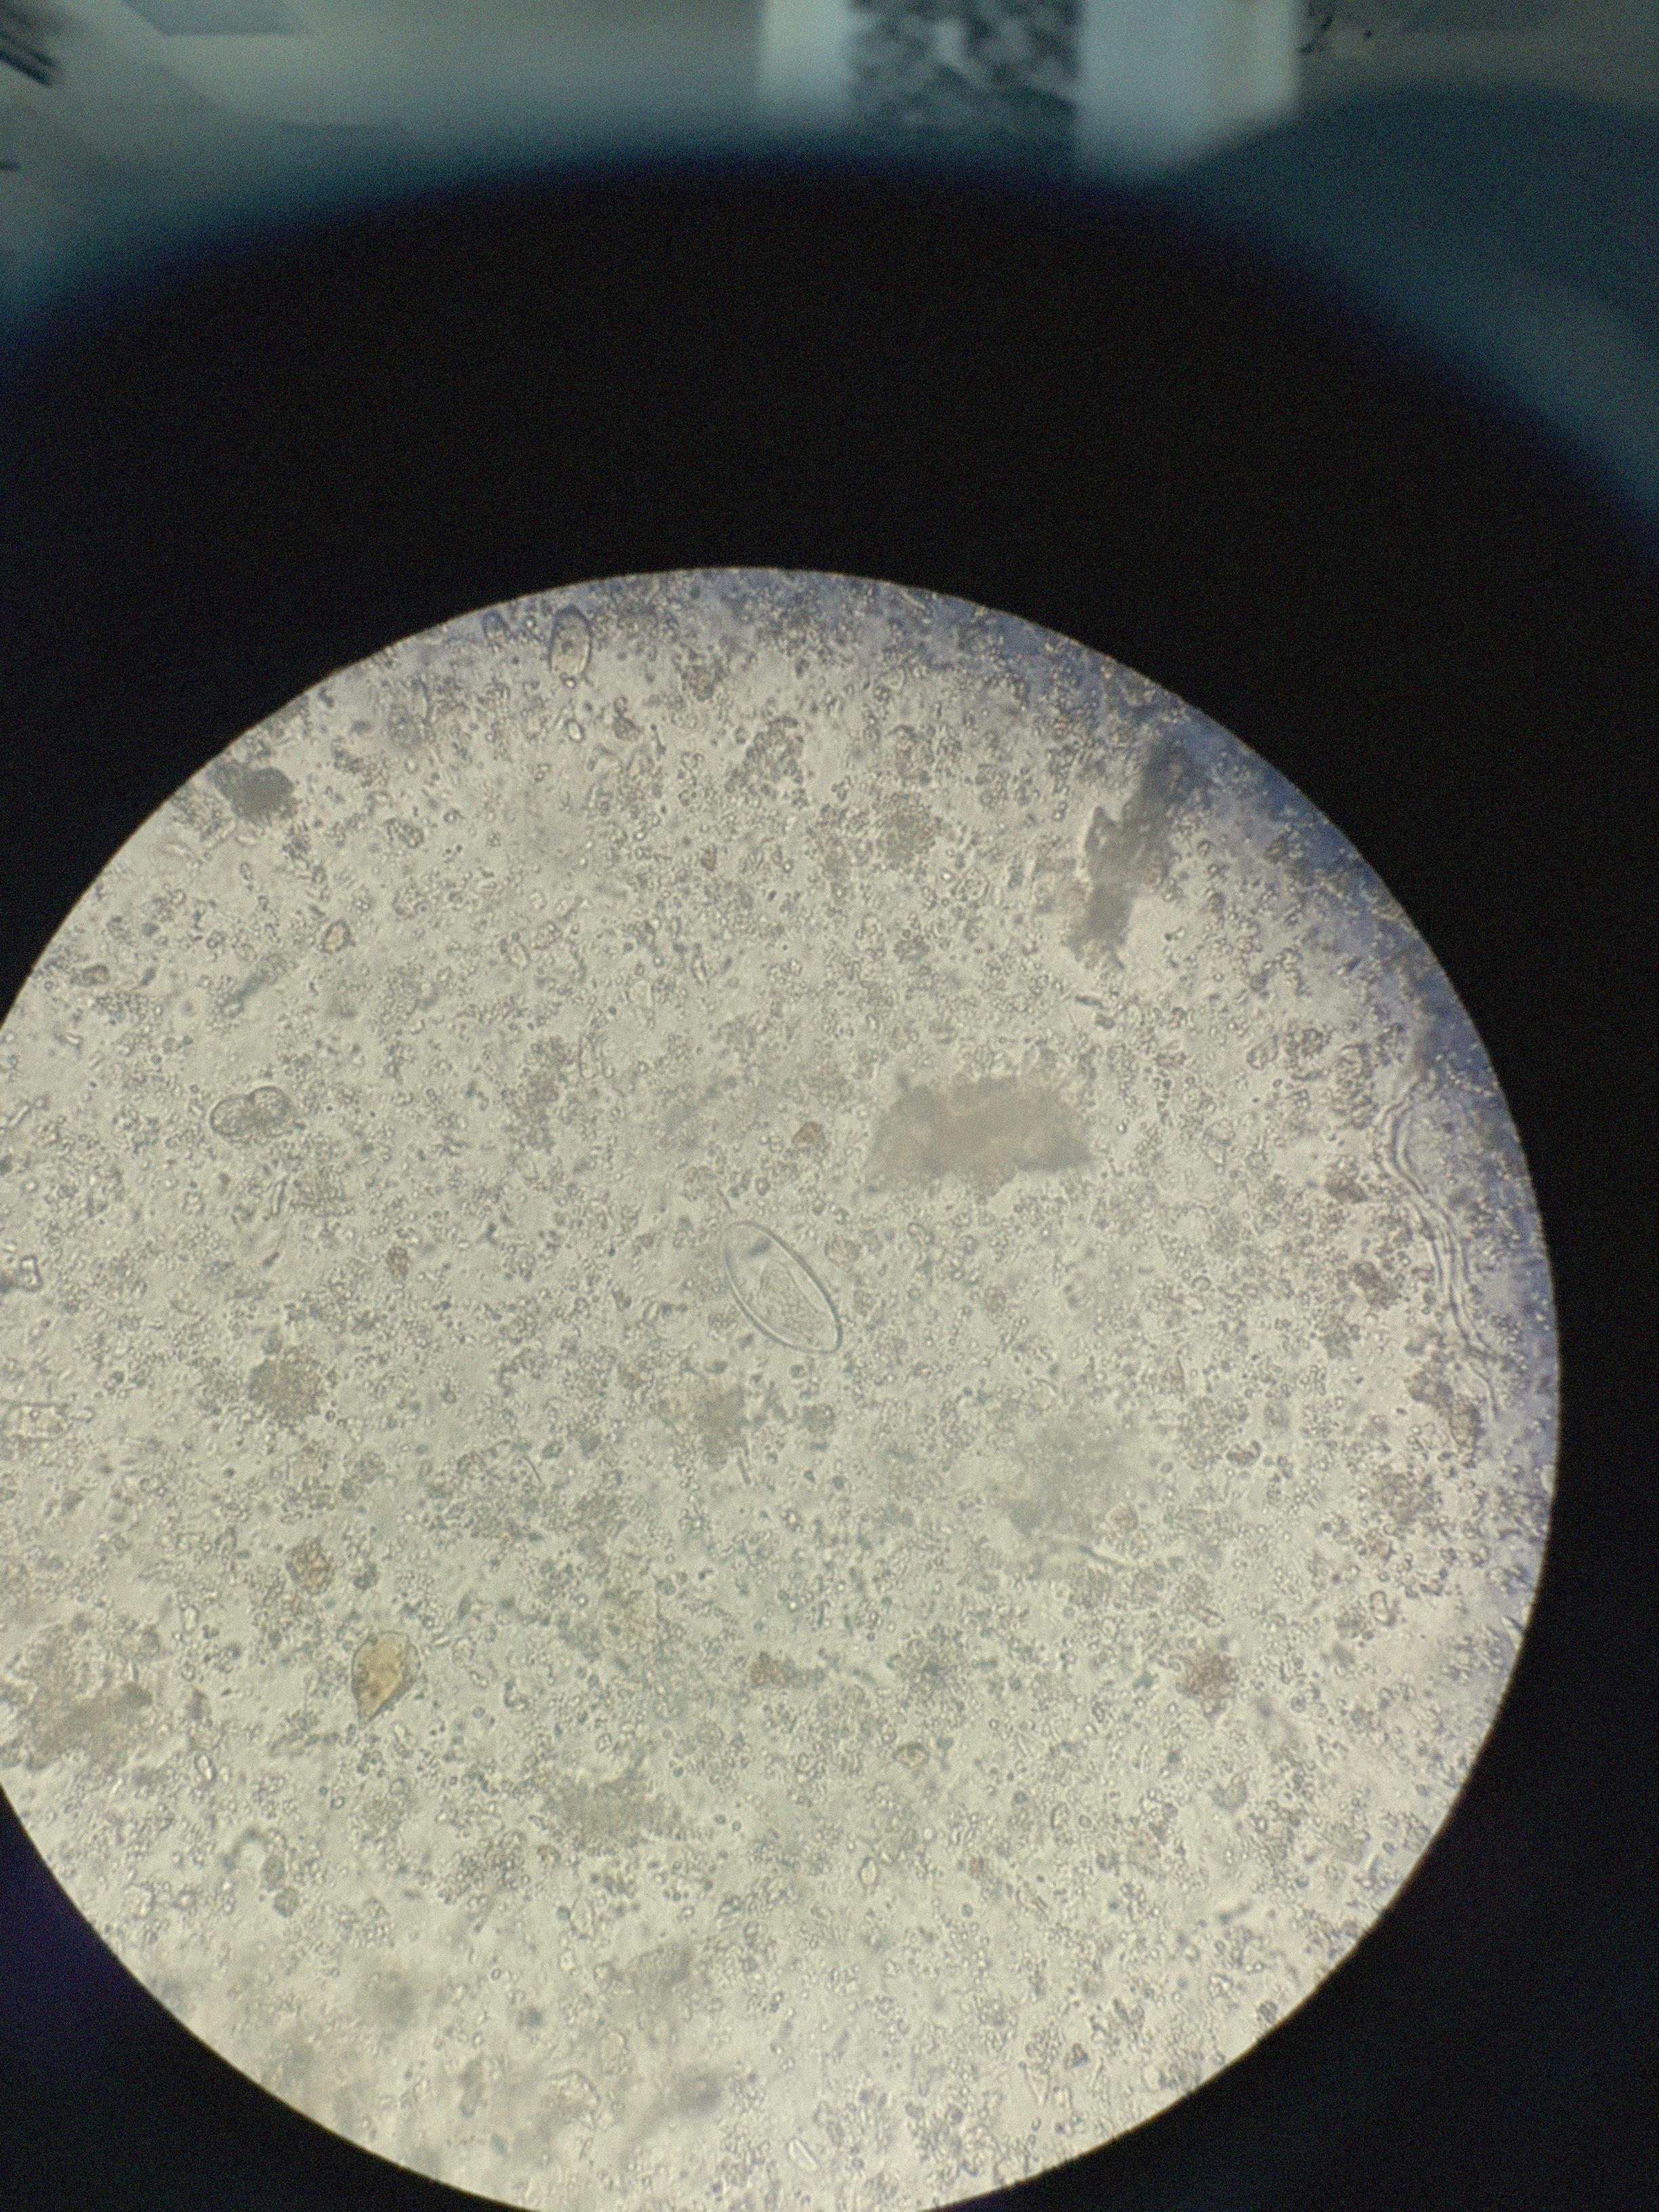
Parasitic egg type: Enterobius vermicularis